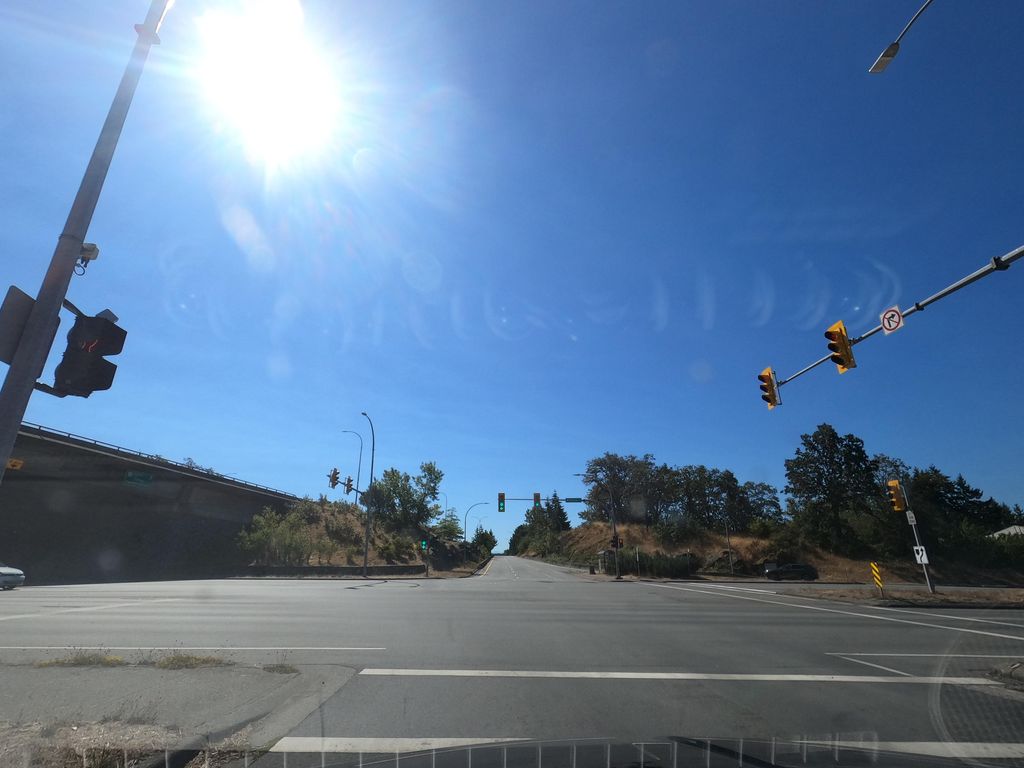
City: victoria